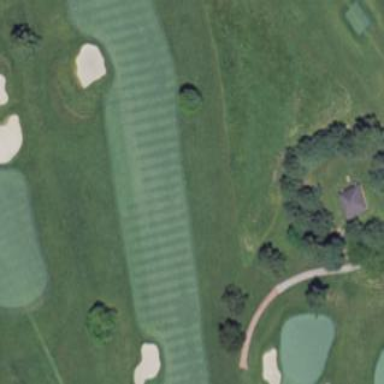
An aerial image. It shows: Golf fairway in the image.